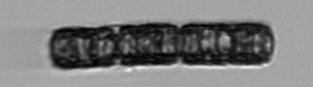
Label: Paralia_sulcata